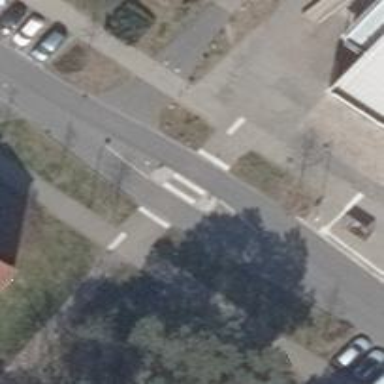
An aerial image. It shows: Asphalt footway with crossing island.